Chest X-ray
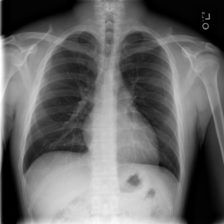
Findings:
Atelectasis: negative
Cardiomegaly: negative
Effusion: negative
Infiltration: negative
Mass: negative
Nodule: negative
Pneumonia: negative
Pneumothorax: negative
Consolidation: negative
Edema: negative
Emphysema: negative
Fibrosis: negative
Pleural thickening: negative
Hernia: negative